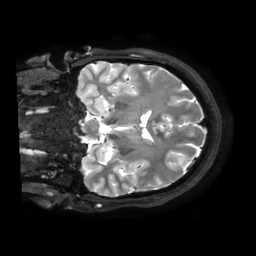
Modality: T2w
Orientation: coronal
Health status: healthy
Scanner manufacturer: philips
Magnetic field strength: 3 T
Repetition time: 2.5 s
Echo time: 0.25 s